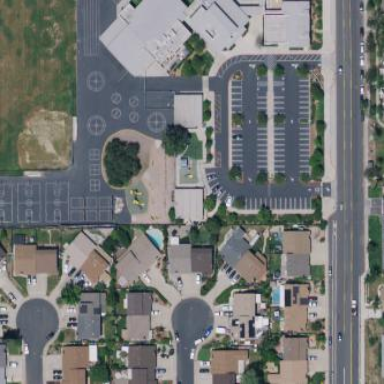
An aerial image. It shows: Asphalt schoolyard.